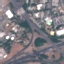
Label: Highway